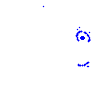
Particle: proton